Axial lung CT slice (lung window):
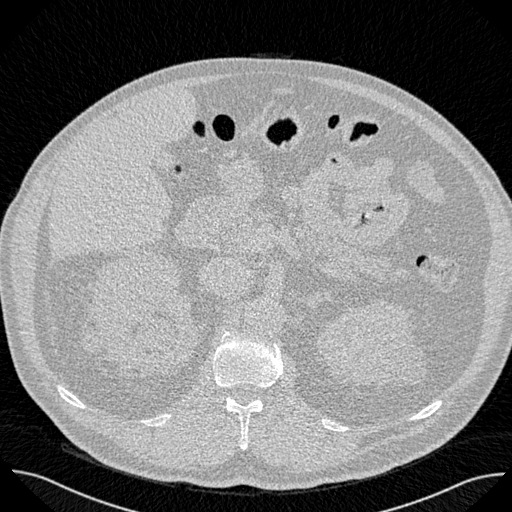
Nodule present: no